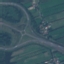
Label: Highway